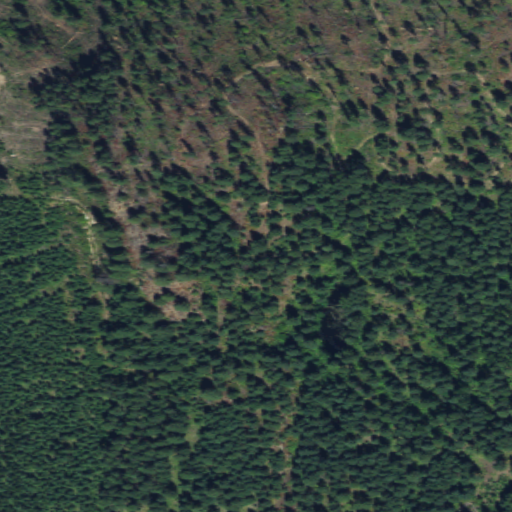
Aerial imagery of mountain in Washington named Lake Hill containing only evergreen forest